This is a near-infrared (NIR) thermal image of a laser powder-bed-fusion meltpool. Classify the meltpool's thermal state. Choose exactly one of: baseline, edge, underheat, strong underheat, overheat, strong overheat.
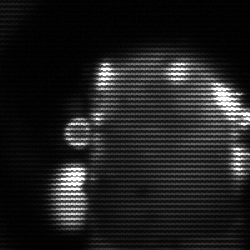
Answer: baseline